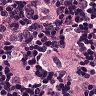
Metastatic tissue present: no